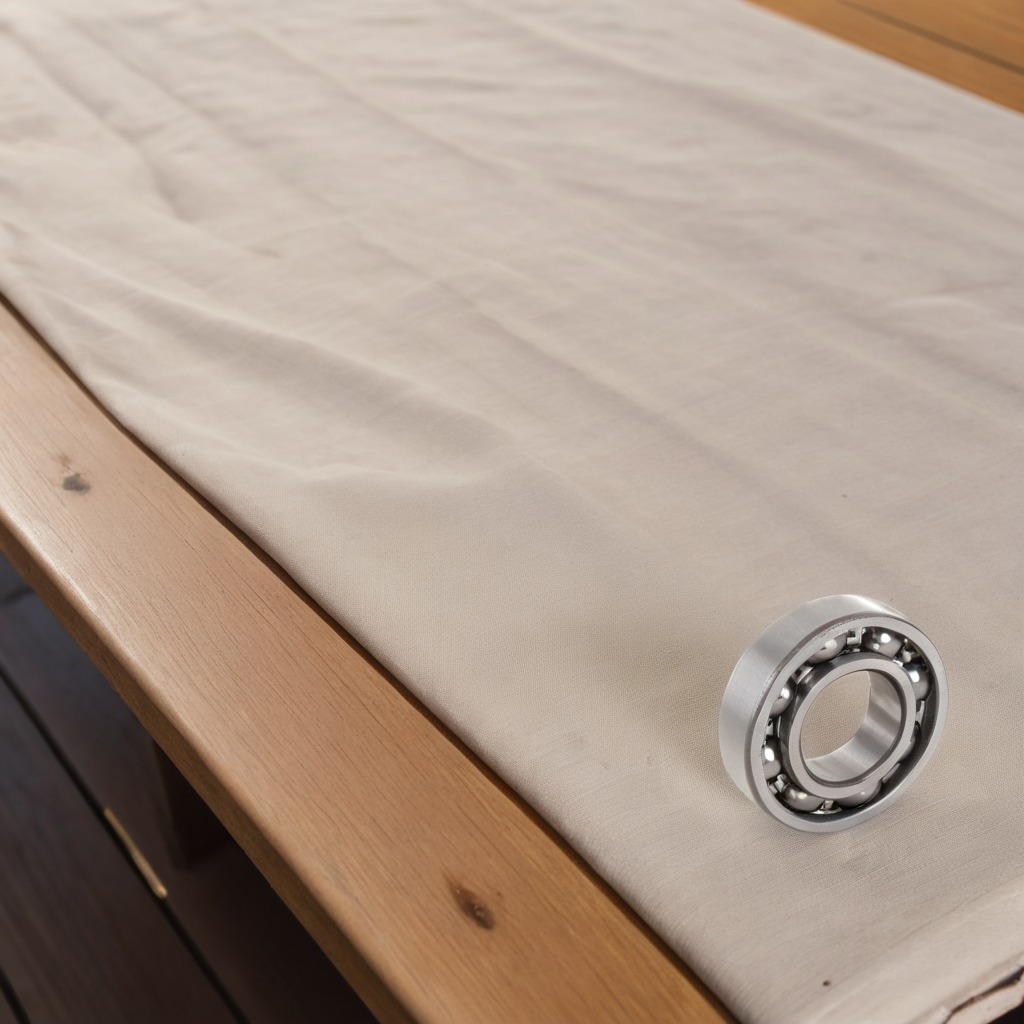
A metal ball bearing is lying on the wooden table in an outdoor workshop during daytime bright natural light soft shadows worn but beneath the cloth.